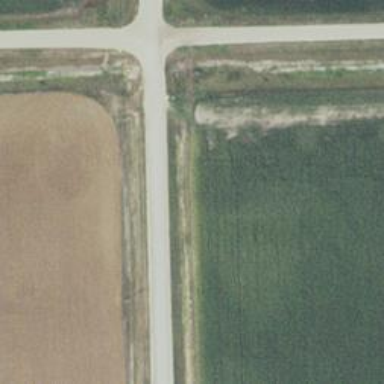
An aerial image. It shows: Unclassified road.